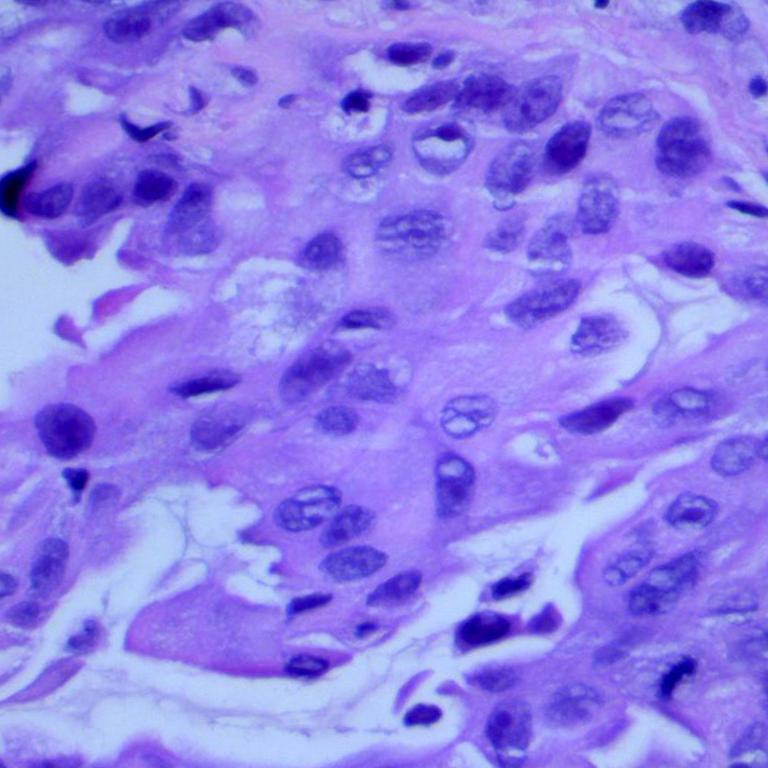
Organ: lung
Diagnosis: adenocarcinomas